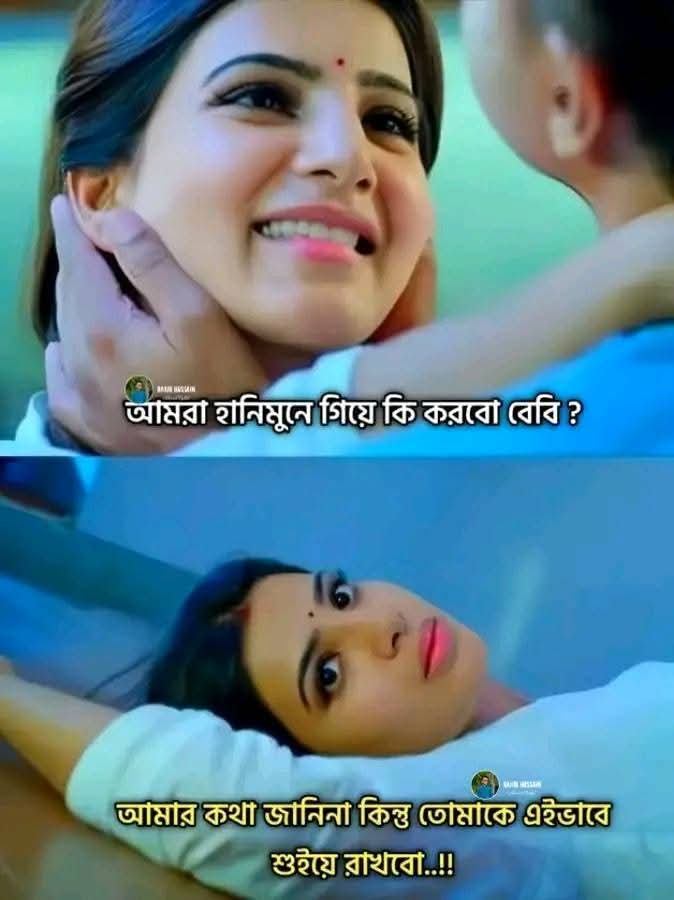
Text: আমরা হানিমুনে গিয়ে কি করবো বেবি?
আমার কথা জানিনা কিন্তু তোমাকে এইভাবে শুইয়ে রাখবো..!!
Label: Non Hate